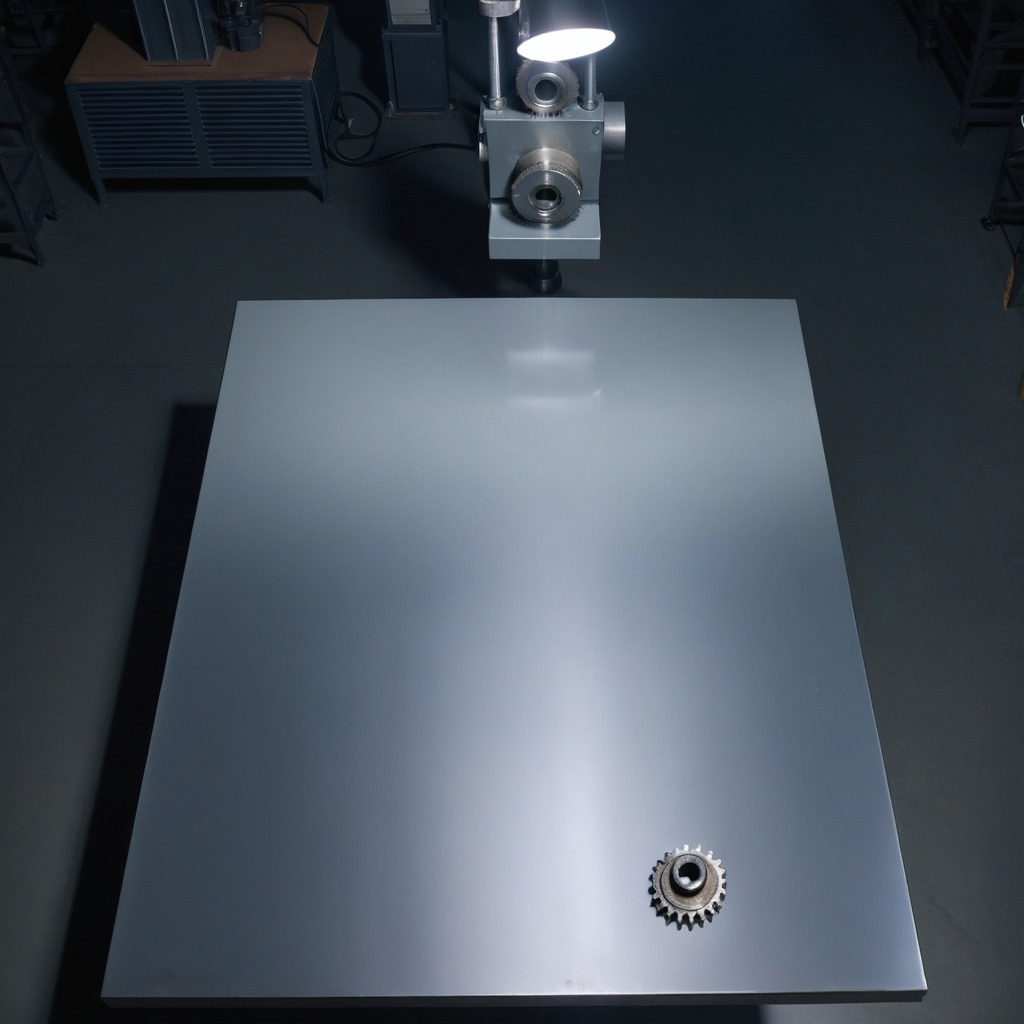
A steel gear with teeth is lying on the tabletop.